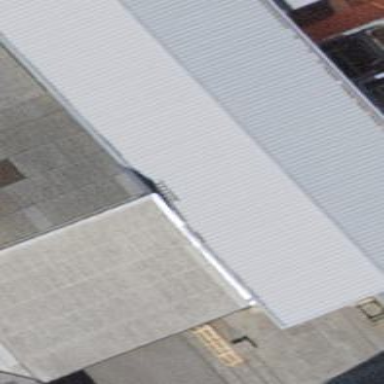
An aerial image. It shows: Industrial building.